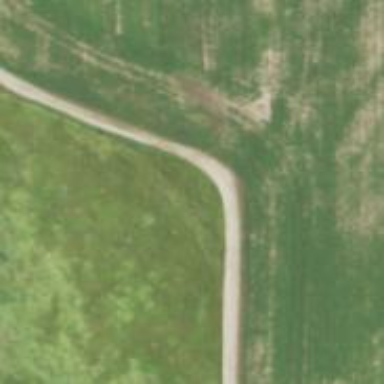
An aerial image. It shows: Road designated for service vehicles specifically for accessing wind farm.